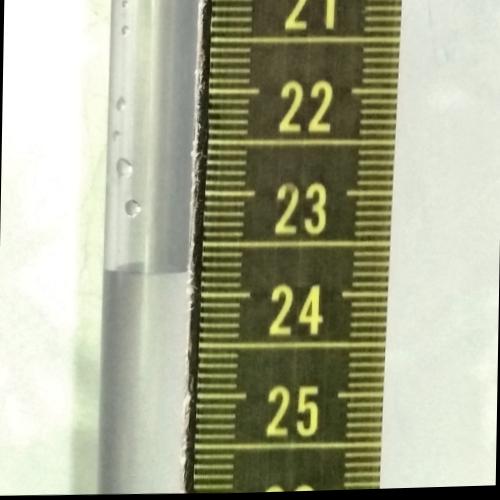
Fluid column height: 23.8 cm